Field crop: tomato
Growth stage: 1
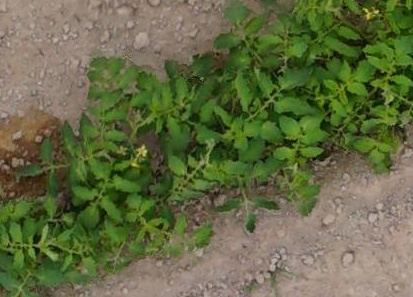
Species: tomato